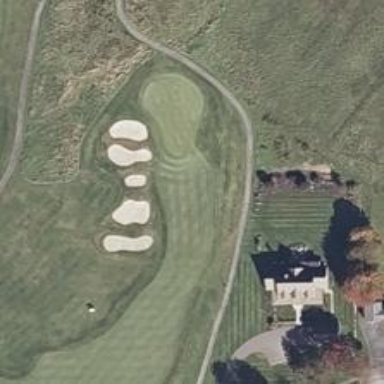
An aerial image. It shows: Golf hole.